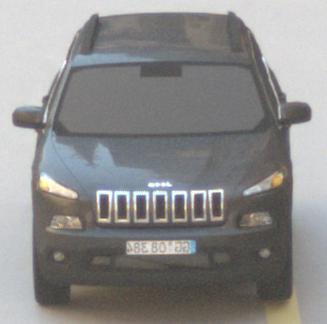
Make: Jeep
Model: Cherokee 3.2 V6 Pentastar
Detailed model: Cherokee (KL)
Model produced from: 2014/07
Model produced until: 2015/07
Doors: 5
Color: gray
Road condition: dry road
Daytime: morning or afternoon
Contrast: low contrast